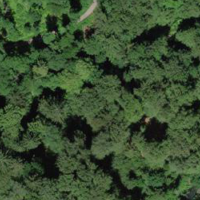
EUNIS habitat code: 44
Species observed at this site:
Lathyrus vernus